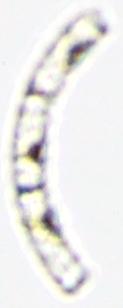
Label: Cerataulina_Guinardia_Dactyliosen